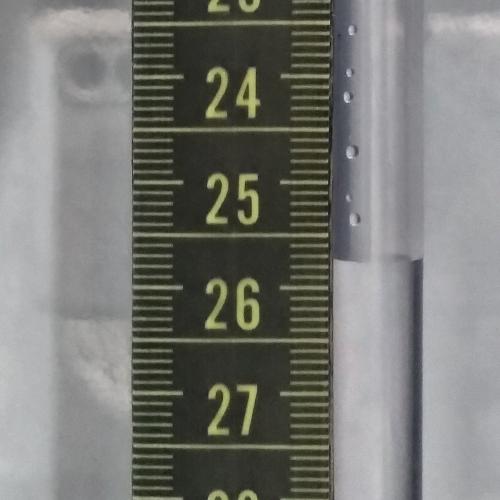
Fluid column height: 25.8 cm